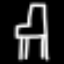
Label: chair